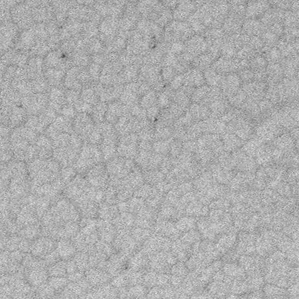
Label: frost